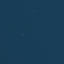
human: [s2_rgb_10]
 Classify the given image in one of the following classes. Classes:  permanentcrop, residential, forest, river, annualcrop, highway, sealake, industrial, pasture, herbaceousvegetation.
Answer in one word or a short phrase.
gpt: SeaLake